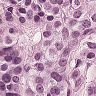
Metastatic tissue present: yes